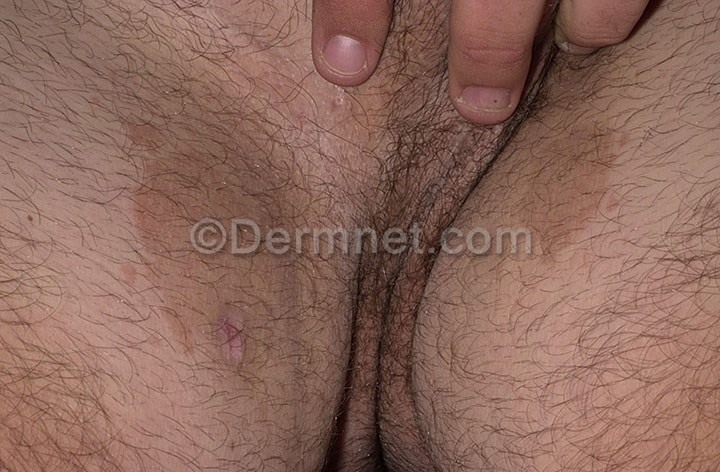
Disease: Tinea Ringworm Candidiasis and other Fungal Infections